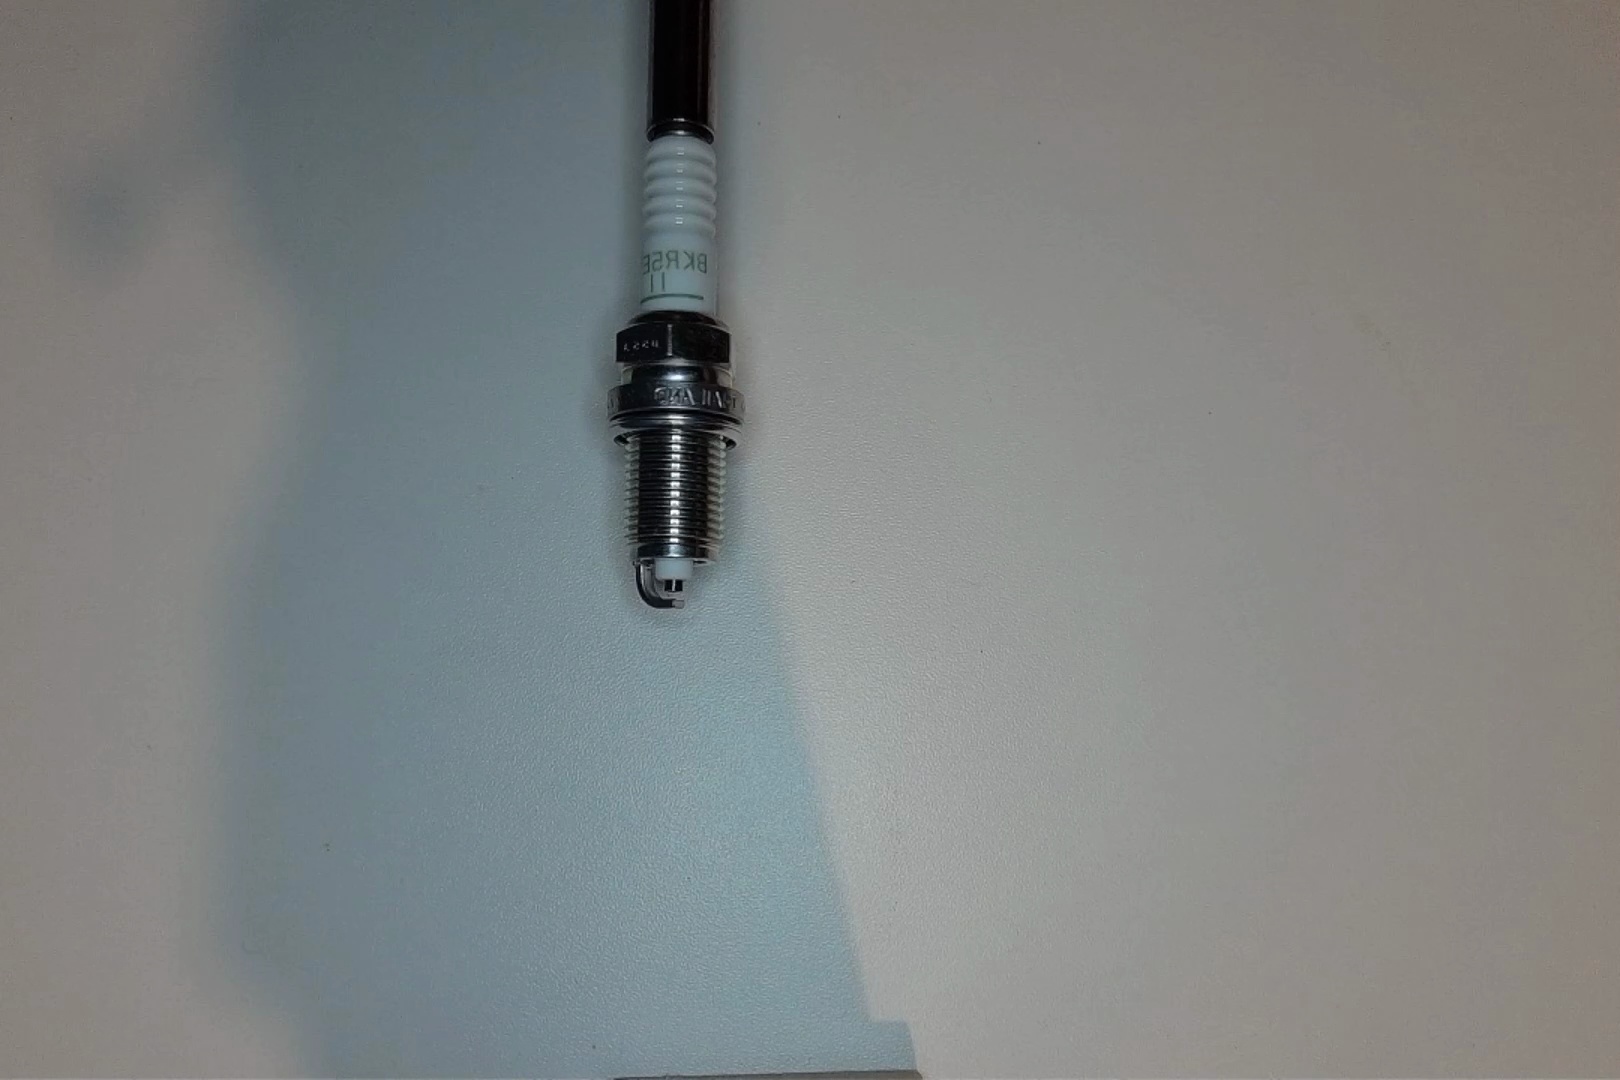
Label: no anomaly